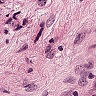
Metastatic tissue present: yes